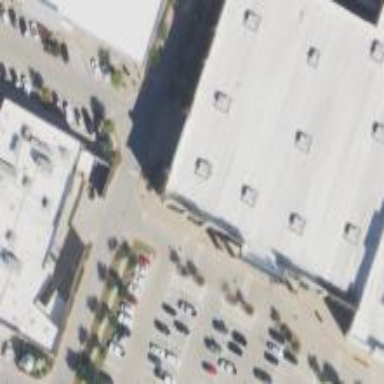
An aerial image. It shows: Retail building.